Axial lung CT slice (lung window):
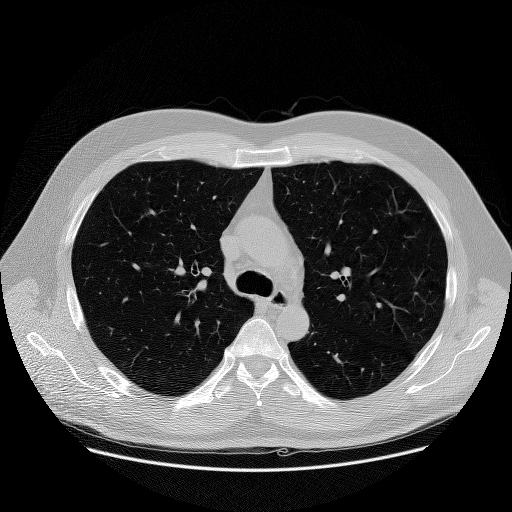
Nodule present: no